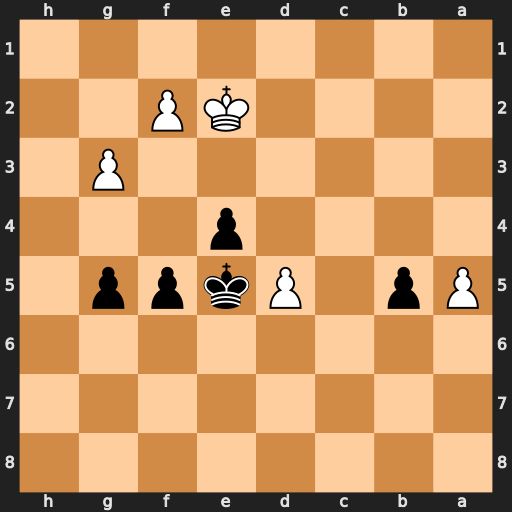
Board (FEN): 8/8/8/Pp1Pkpp1/4p3/6P1/4KP2/8
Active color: b
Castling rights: -
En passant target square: -
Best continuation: Kxd5 a6 Kc6 a7 Kb7 a8=B+ Kxa8